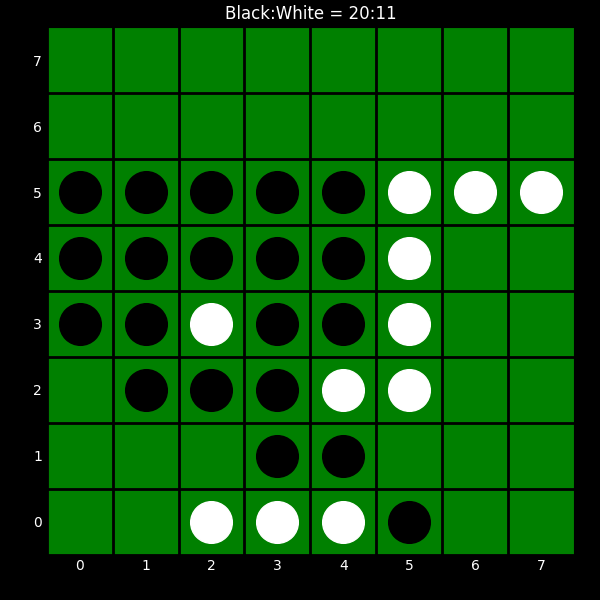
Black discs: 20
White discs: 11